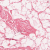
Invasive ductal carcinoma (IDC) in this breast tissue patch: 0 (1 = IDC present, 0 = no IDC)